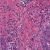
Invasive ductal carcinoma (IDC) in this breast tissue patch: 1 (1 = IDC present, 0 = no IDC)